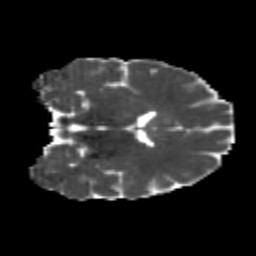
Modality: MD
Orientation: coronal
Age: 22
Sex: female
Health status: healthy
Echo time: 0.074 s